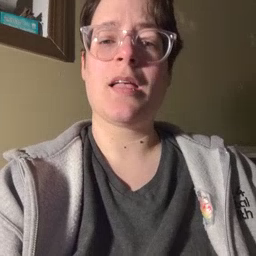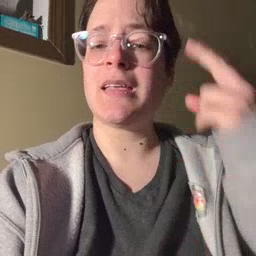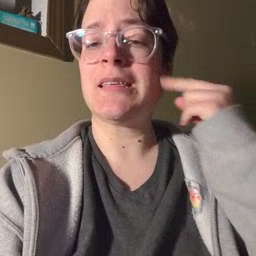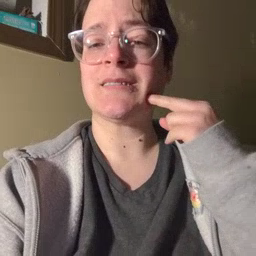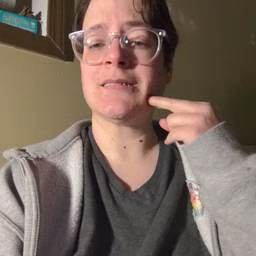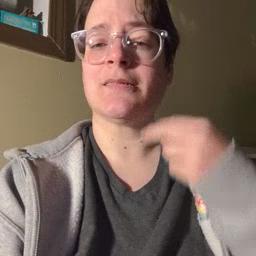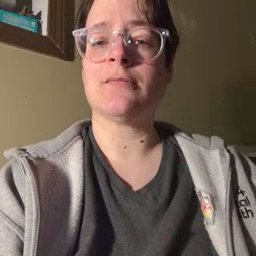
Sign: head